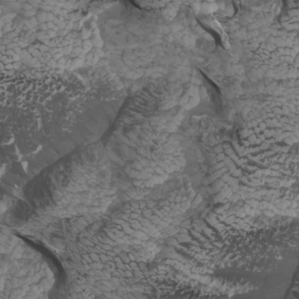
Label: non_frost